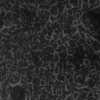
Atmospheric dust classification: not_dusty